Question: I'm planning to write some java test utility that generate some images in app's memory, and push them as a source to the gstreamer pipeline, thus generating mjpeg stream. The only example of gstreamer-java usage of AppSrc is <URL> and it is too straightforward - the values that are placed to buffer are just incremented colour value. What if we want to push the real jpeg image.
When I try to push some jpeg, that was taken as BufferedImage and then converted to byte[] I'm getting trouble with output stream - some digital noise is displayed instead of image I'm taking as a buffered. The first thing I have noticed that the byte array size taken after BufferedImage is lesser despite of the same 640x480 image size with buffer in the AppSrcTest example. It looks like I need a way to make it being exactly the same size the buffer accepts. So the question is what kind of data I should push to buffer, and how can obtain this format in java.
UPD. Since code is good thing to start explaining my mistakes, here it is:
pom.xml:
'''
<?xml version="1.0" encoding="UTF-8"?>
<project xmlns="http://maven.apache.org/POM/4.0.0" xmlns:xsi="http://www.w3.org/2001/XMLSchema-instance" xsi:schemaLocation="http://maven.apache.org/POM/4.0.0 http://maven.apache.org/xsd/maven-4.0.0.xsd">
<modelVersion>4.0.0</modelVersion>
<groupId>gstreamer</groupId>
<artifactId>gstreamer</artifactId>
<version>1.0-SNAPSHOT</version>
<dependencies>
<dependency>
<groupId>com.googlecode.gstreamer-java</groupId>
<artifactId>gstreamer-java</artifactId>
<version>1.5</version>
</dependency>
</dependencies>
</project>
'''
Run.java:
'''
import org.gstreamer.Gst;
import java.awt.BorderLayout;
import java.awt.Dimension;
import java.awt.image.BufferedImage;
import java.io.ByteArrayOutputStream;
import java.io.File;
import java.io.IOException;
import java.util.Arrays;
import javax.imageio.ImageIO;
import javax.swing.JFrame;
import javax.swing.SwingUtilities;
import org.gstreamer.Buffer;
import org.gstreamer.Caps;
import org.gstreamer.Element;
import org.gstreamer.ElementFactory;
import org.gstreamer.Gst;
import org.gstreamer.Pipeline;
import org.gstreamer.State;
import org.gstreamer.TagList;
import org.gstreamer.elements.AppSrc;
import org.gstreamer.swing.VideoComponent;
public class Run {
private static Pipeline pipeline;
static TagList tags;
public static void main(String[] args) {
args = Gst.init("AppSrcTest", args);
final int width = 640, height = 480;
/* setup pipeline */
pipeline = new Pipeline("pipeline");
final AppSrc appsrc = (AppSrc) ElementFactory.make("appsrc", "source");
final Element srcfilter = ElementFactory.make("capsfilter", "srcfilter");
Caps fltcaps = new Caps("video/x-raw-rgb, framerate=2/1"
+ ", width=" + width + ", height=" + height
+ ", bpp=16, depth=16");
srcfilter.setCaps(fltcaps);
final Element videorate = ElementFactory.make("videorate", "videorate");
final Element ratefilter = ElementFactory.make("capsfilter", "RateFilter");
final Element autovideosink = ElementFactory.make("autovideosink", "autovideosink");
ratefilter.setCaps(Caps.fromString("video/x-raw-rgb, framerate=2/1"));
SwingUtilities.invokeLater(new Runnable() {
int widthF;
int heightF;
public void run() {
JFrame frame = new JFrame("FakeSrcTest");
VideoComponent panel = new VideoComponent();
panel.setPreferredSize(new Dimension(width, height));
frame.add(panel, BorderLayout.CENTER);
Element videosink = panel.getElement();
pipeline.addMany(appsrc, srcfilter, videorate, ratefilter, videosink);
Element.linkMany(appsrc, srcfilter, videorate, ratefilter, videosink);
//pipeline.addMany(appsrc, autovideosink);
//Element.linkMany(appsrc, autovideosink);
appsrc.set("emit-signals", true);
appsrc.connect(new AppSrc.NEED_DATA() {
byte color = 0;
byte[] data = new byte[width * height * 2];
public void needData(AppSrc elem, int size) {
System.out.println("NEED_DATA: Element=" + elem.getNativeAddress()
+ " size=" + size);
Arrays.fill(data, color++);
byte[] imageInByte=data;
///File img = new File("file.jpg");
BufferedImage originalImage = null;
try {
originalImage = ImageIO.read(new File("file.jpg"));
heightF=originalImage.getHeight();
widthF=originalImage.getWidth();
System.out.println(heightF+"x"+widthF);
ByteArrayOutputStream baos = new ByteArrayOutputStream();
ImageIO.write( originalImage, "jpg", baos );
baos.flush();
//Arrays.fill(imageInByte,color);
for (int i=0;i<baos.toByteArray().length;i++)
{
imageInByte[i] = baos.toByteArray()[i];
}
//imageInByte = baos.toByteArray();
baos.close();
} catch (IOException e) {
}
//Buffer buffer = new Buffer(data.length);
//buffer.getByteBuffer().put(data);
//System.out.println(data.length);
//Buffer buffer = new Buffer(imageInByte.length);
Buffer buffer = new Buffer(614400);
System.out.println(imageInByte.length);
buffer.getByteBuffer().put(imageInByte);
appsrc.pushBuffer(buffer);
}
});
appsrc.connect(new AppSrc.ENOUGH_DATA() {
public void enoughData(AppSrc elem) {
System.out.println("NEED_DATA: Element=" + elem.getNativeAddress());
}
});
//frame.setSize(640, 480);
frame.setSize(widthF, heightF);
frame.pack();
frame.setDefaultCloseOperation(JFrame.EXIT_ON_CLOSE);
frame.setVisible(true);
pipeline.setState(State.PLAYING);
}
});
}
}
'''
Please don't point me that my code is bad (I know it :) ), but please say me where it is wrong. My assumption that Jpeg - > BuffredImage - > byte[] that should be pushed seems to be wrong. As can be seen at the screen shot the data coming to the videosink element is wrong. What I should place there?
UPD 2:
If I replace videosink with filesink, I'm able to record some file that looks to be dependand on some buffered image; however, it sims to be incorrect - vlc plays it as 10 seconds single frame (displaying the only BuffredImage from java code; if I alternate the image in my code, the first buffered image is still displayed as an only frame), other players doesn't recognize it at all. However, it looks like bites are stored to the video file - I see the buffer flush work increazing the file size.
I supposed that the problem is that I ignore muxing and added avimux to the pipeline, however, after adding the avimux needData(AppSrc elem, int size) is no longer called and nothing is written to the file.
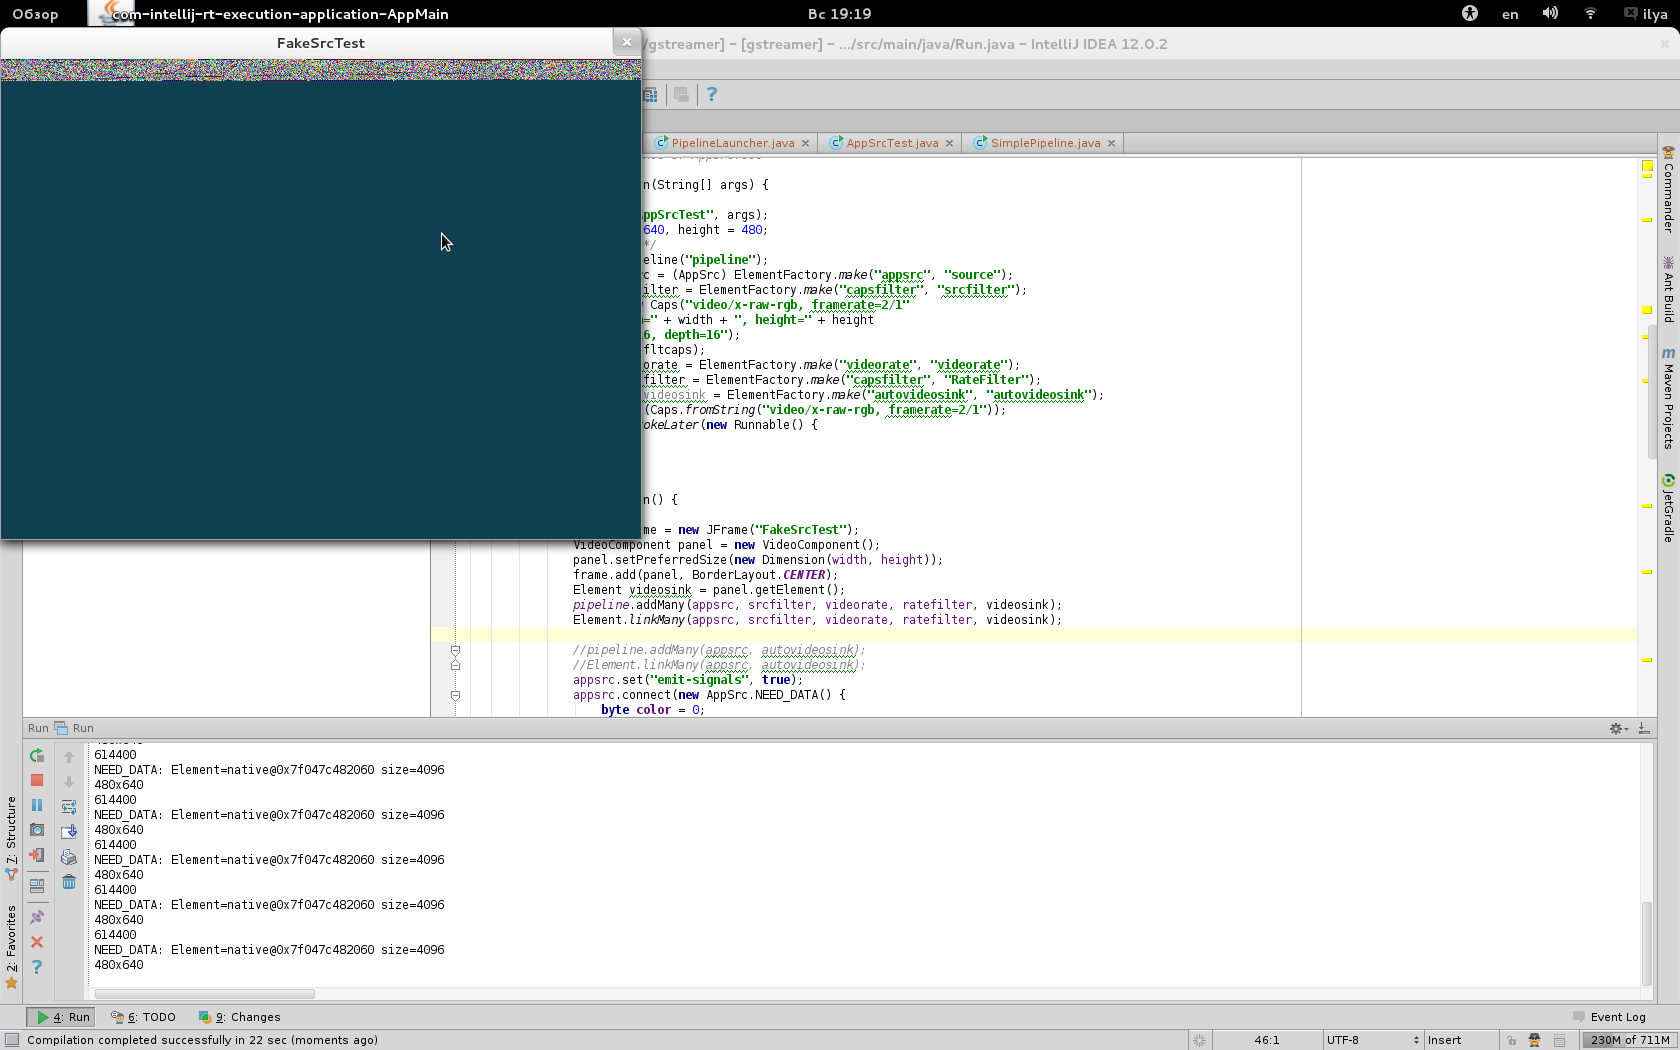
Answer: You're pushing the bytes for an encoded JPEG file, but with the srcfilter you are telling gstreamer to interpret the JPEG stream as raw video frames:
'''
src (jpegs) -> srcfilter(call it raw rgb) -> videorate -> ratefilter -> videosink (expects raw video)
'''
What you do is decode the JPEGs to raw video before sending it to elements that only operate on raw video:
'''
src (jpegs) -> jpegdec (decodes jpeg files) -> ffmpegcolorspace -> videorate -> ratefilter -> videosink
'''
To create an mjpeg, run decoded video into the mjpeg encoder:
'''
src (jpegs) -> jpegdec -> ffmpegcolorspace -> videorate -> ratefilter -> ffenc_mjpeg
'''
It's usually easiest to test your pipeline structure using gst-launch before you try implementing in code, especially if your using java. See the multifilesrc element.
Since you are using GStreamer there's really no reason to encode it to a JPEG before pushing it into the pipeline anyway; get the raw bytes for your buffered image and push those in as raw video. Then you can set the capsfilter to reflect the image format and skip the jpegdec element.